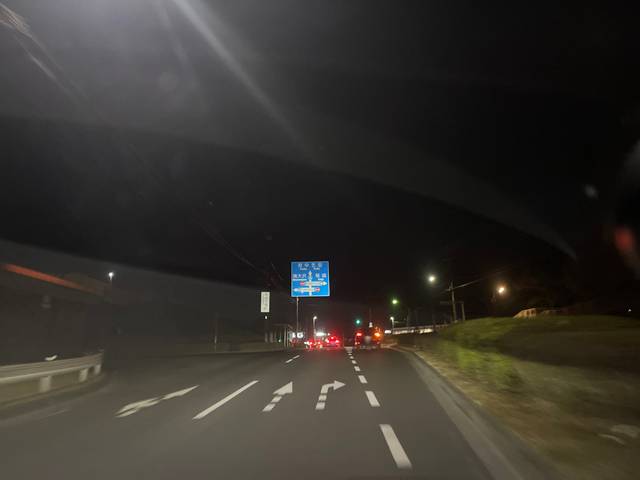
Region: Japan
Coordinates: 35.61, 139.443